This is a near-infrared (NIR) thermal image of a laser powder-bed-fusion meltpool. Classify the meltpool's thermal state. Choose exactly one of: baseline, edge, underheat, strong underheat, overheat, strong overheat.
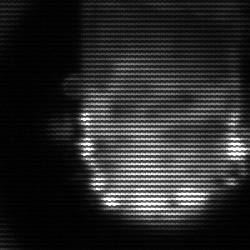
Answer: baseline